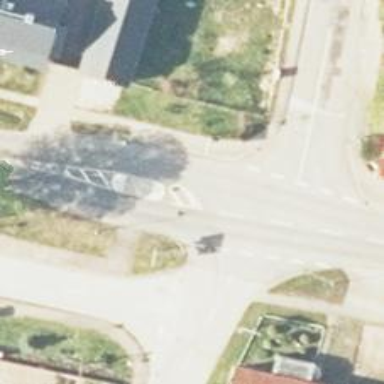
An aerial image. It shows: Crossing on the road.